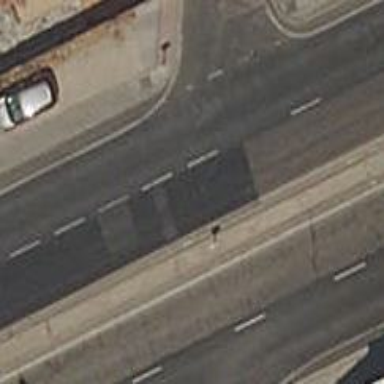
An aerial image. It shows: Residential road with asphalt surface.